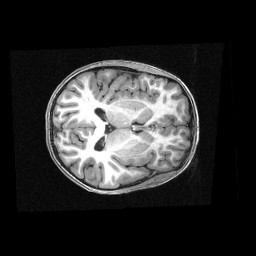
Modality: T1w
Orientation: axial
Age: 12
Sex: male
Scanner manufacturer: siemens
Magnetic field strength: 3 T
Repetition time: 2.3 s
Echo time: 0.00336 s